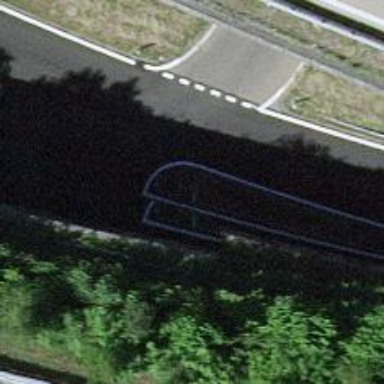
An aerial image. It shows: Asphalt motorway link.